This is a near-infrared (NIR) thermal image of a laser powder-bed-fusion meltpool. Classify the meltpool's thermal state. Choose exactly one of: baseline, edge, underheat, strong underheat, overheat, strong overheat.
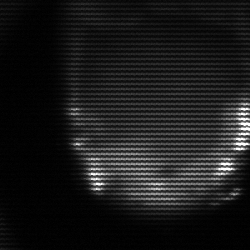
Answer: edge